Question: I have a little problem, I have a group item which I want to give a background image which it should scale keeping it's correct dimensions but by default it shows the image from the top left, I want the image to be centered.

this is my code
'''
<Grid>
<Grid.RowDefinitions>
<RowDefinition Height="Auto"/>
<RowDefinition Height="Auto"/>
<RowDefinition Height="15"/>
</Grid.RowDefinitions>
<Grid.ColumnDefinitions>
<ColumnDefinition Width="180" />
<ColumnDefinition Width="300" />
</Grid.ColumnDefinitions>
<Border BorderThickness="2" Width="180" Height="101" Grid.RowSpan="2" VerticalAlignment="Top">
<Image Source="{Binding Imageurl} Width="180" Height="101" Grid.Column="0" Grid.RowSpan="2" HorizontalAlignment="Left" Stretch="UniformToFill">
</Border>
<TextBlock Text="Example1" Grid.Column="1" Grid.Row="0" VerticalAlignment="Top" />
<TextBlock Text="Example2" Grid.Column="1" Grid.Row="1" VerticalAlignment="Bottom" />
'''
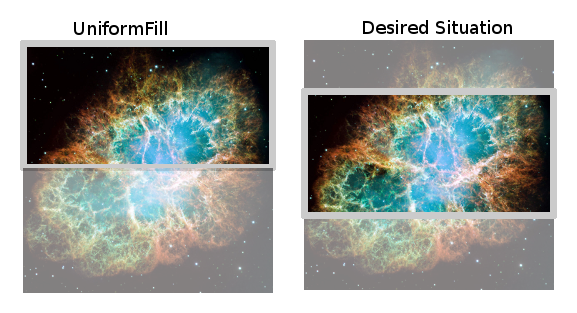
Answer: You need to remove and of your - you want it to fill the container so it should use container's properties. Also if you want it to be centered then you need to define (and maybe horizontal one). I think what you are looking for is:
'''
<Border BorderThickness="2" Width="180" Height="101" Grid.RowSpan="2" VerticalAlignment="Top">
<Image Source="{Binding Imageurl}" HorizontalAlignment="Center" VerticalAlignment="Center" Stretch="UniformToFill"/>
</Border>
'''
You also don't need 'Grid.Column="0" Grid.RowSpan="2"' in 'Image' - those properties won't have effect - image's container is (which is inside ) and there you should define /.